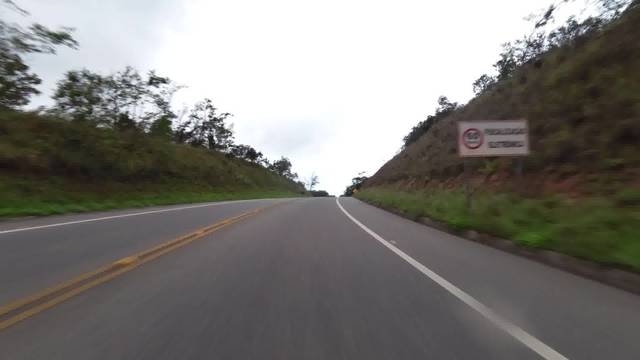
Region: Brazil
Coordinates: -20.641, -40.534